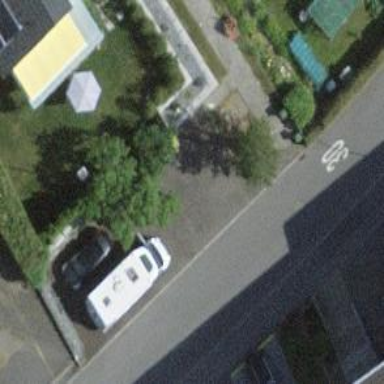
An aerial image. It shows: Parking entrance.